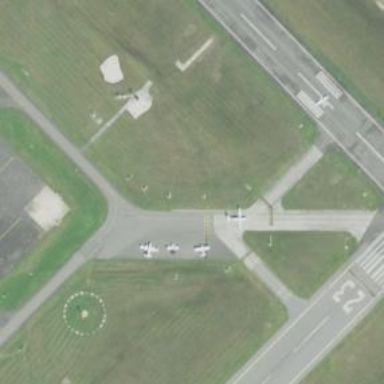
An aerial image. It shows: Image of taxiway at airport.